Question: I am using 'JFreeChart', and I want to remove the left and right spaces in my waterfall chart.
Here is what my chart looks like right now with the red squiggles to demonstrate the space I want to remove.

Any idea how to remove these spaces?
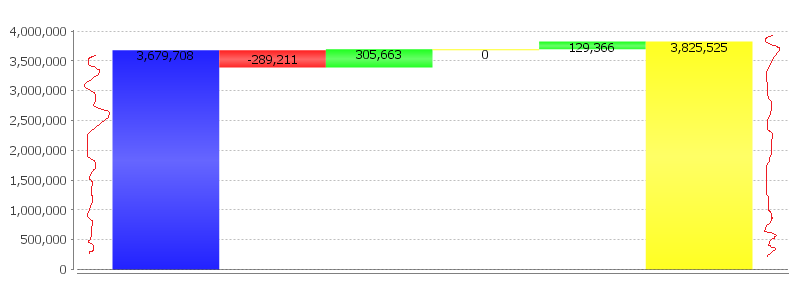
Answer: Because <URL> instantiates a 'CategoryAxis', simply set the relevant margins:
'''
CategoryAxis domainAxis = plot.getDomainAxis();
domainAxis.setLowerMargin(0);
domainAxis.setUpperMargin(0);
'''